Question: I need to set space before caption of figure in LibreOffice. How can I do that? I insert caption from Insert->Caption in menu.
Space marked red on picture.
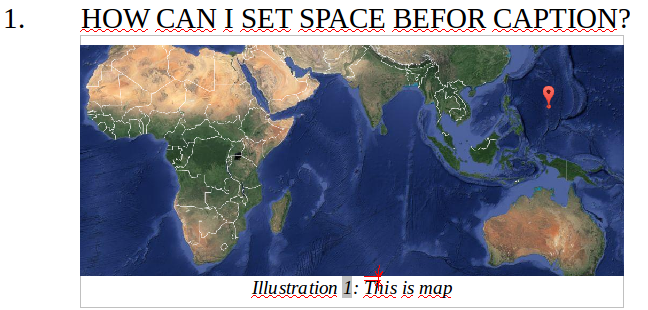
Answer: Double click on the image, go to the "wrap" tab, and add space to the bottom of the image.
Here's a gif showing these steps in action: